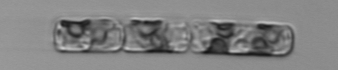
Label: Guinardia_delicatula